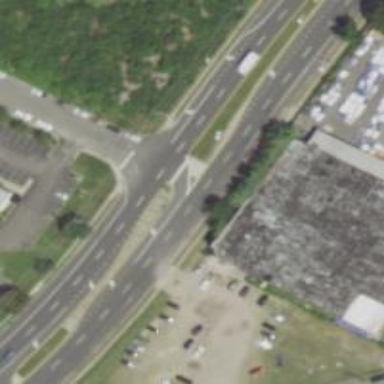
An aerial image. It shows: Marked road crossing.